Field crop: maize
Growth stage: 2
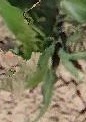
Species: maize